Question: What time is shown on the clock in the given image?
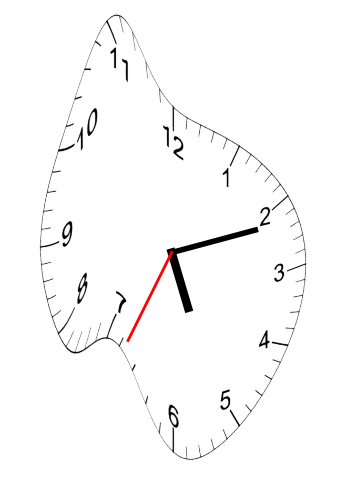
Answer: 05:11:34